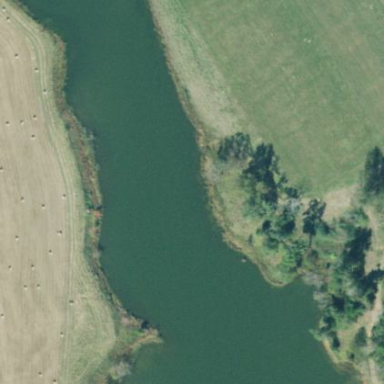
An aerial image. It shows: Peaceful lake or pond in natural setting.